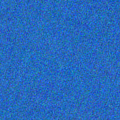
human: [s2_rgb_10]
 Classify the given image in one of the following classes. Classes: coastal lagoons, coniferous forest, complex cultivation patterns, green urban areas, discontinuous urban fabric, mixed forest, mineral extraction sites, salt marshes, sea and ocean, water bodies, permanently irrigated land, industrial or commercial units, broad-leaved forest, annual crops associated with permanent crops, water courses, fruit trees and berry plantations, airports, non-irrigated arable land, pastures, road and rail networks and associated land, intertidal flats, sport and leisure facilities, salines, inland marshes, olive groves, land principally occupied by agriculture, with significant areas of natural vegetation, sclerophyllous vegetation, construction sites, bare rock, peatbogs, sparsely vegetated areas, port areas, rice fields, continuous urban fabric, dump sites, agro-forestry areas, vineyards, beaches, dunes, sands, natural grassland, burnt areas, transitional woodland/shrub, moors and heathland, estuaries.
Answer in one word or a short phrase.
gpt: sea and ocean